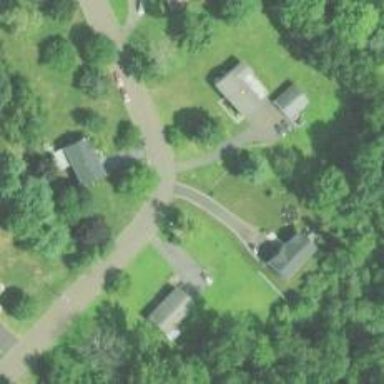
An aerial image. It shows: Driveway.